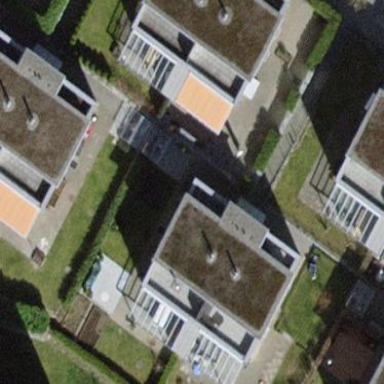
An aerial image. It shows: Flat-roofed building.